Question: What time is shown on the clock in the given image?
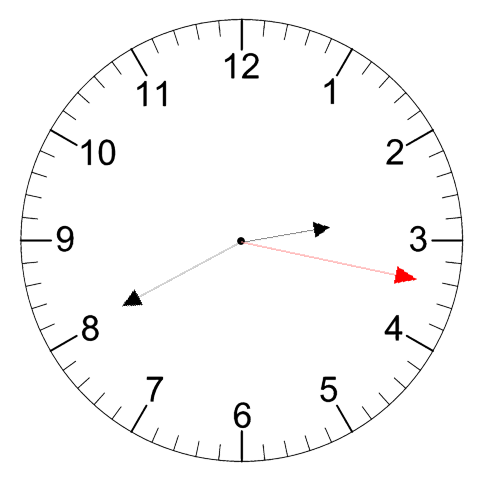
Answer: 02:40:17